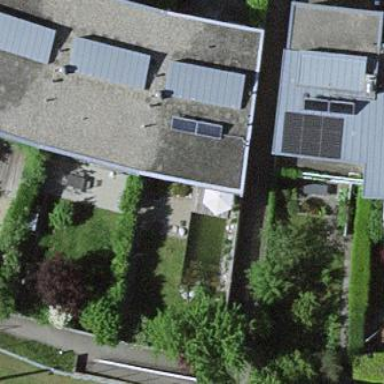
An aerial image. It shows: Terrace building with flat roof.